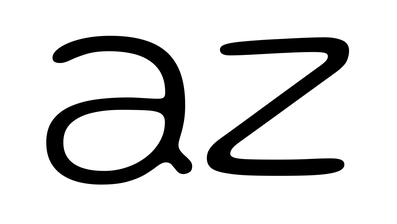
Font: Gluten_ExtraLight